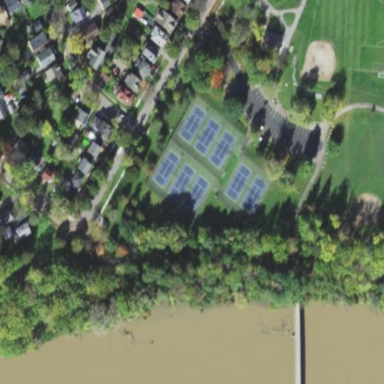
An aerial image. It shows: Tennis court in leisure pitch.